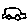
Label: car